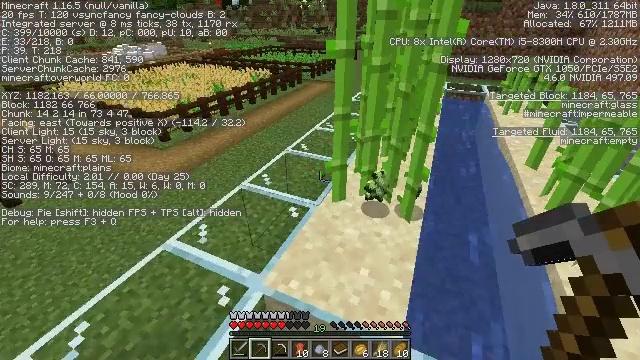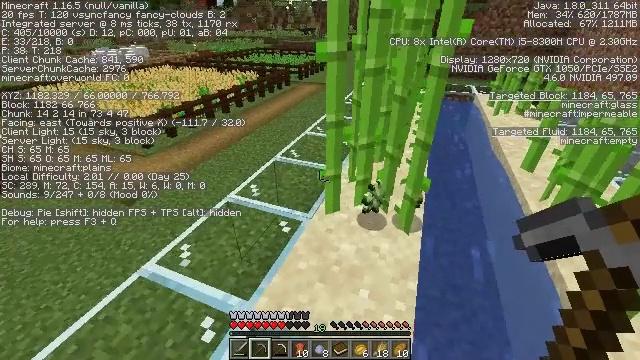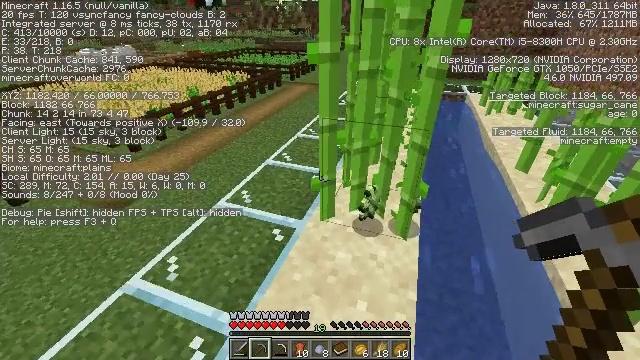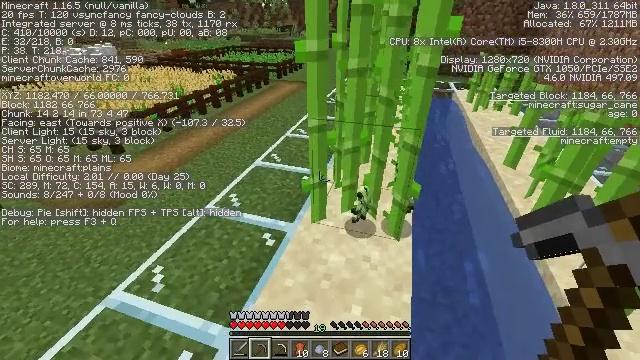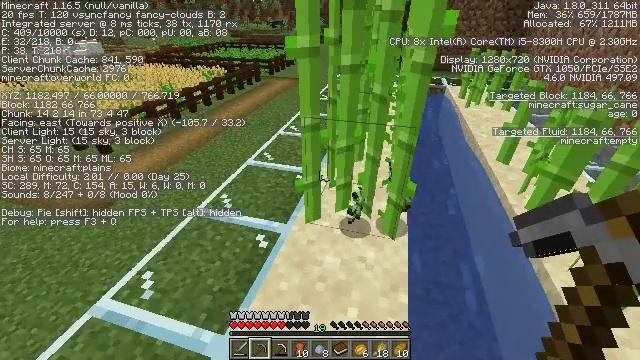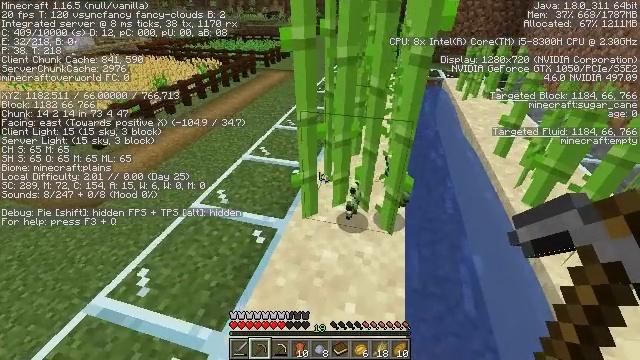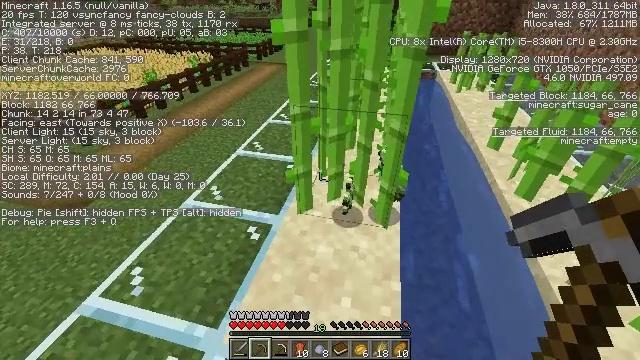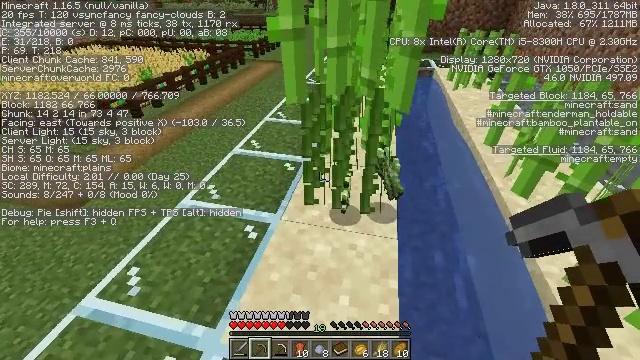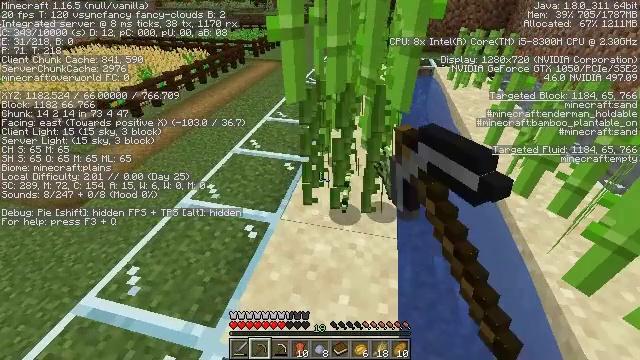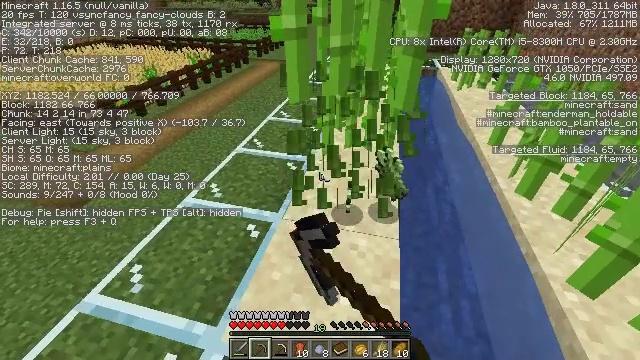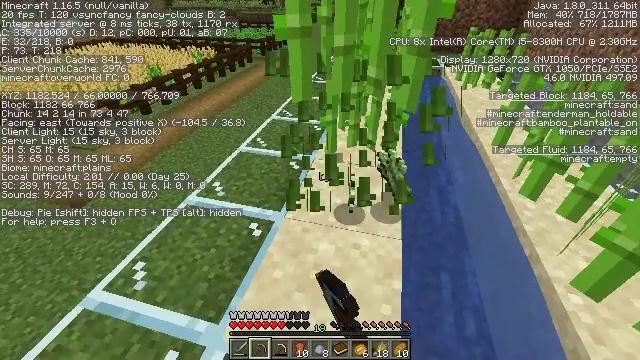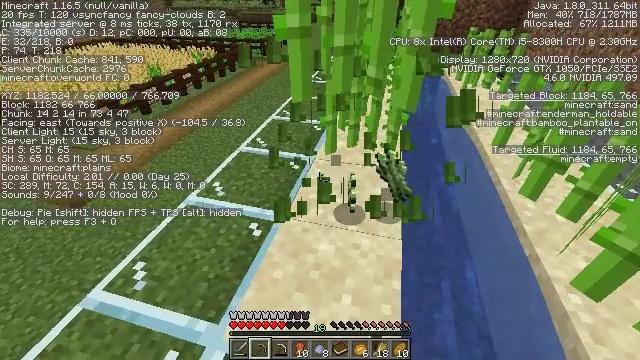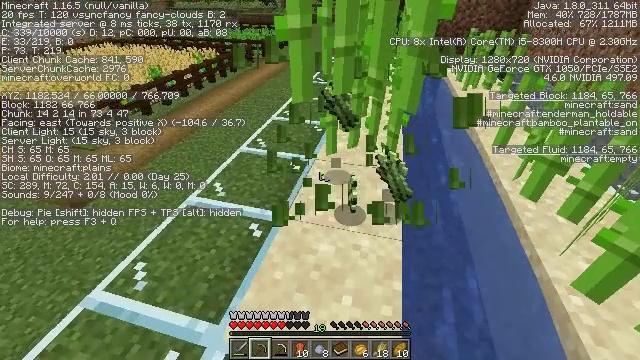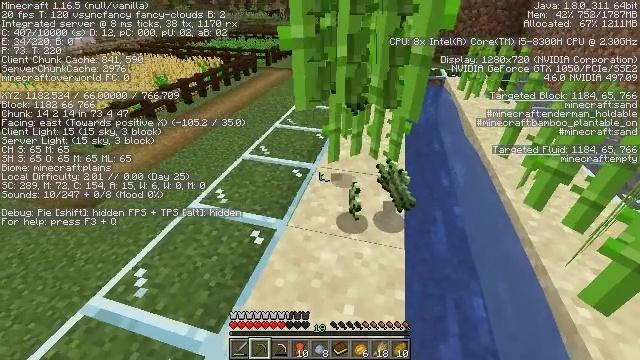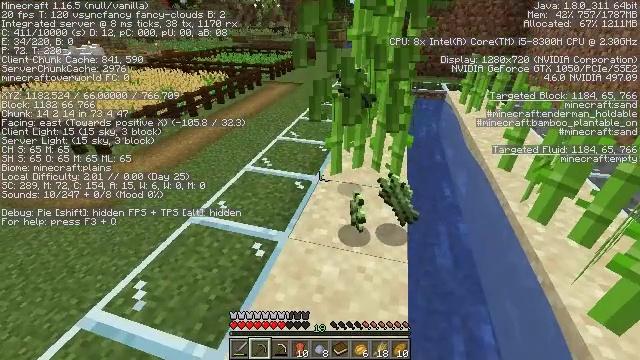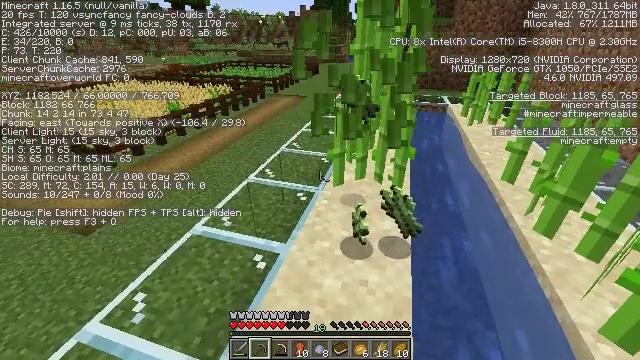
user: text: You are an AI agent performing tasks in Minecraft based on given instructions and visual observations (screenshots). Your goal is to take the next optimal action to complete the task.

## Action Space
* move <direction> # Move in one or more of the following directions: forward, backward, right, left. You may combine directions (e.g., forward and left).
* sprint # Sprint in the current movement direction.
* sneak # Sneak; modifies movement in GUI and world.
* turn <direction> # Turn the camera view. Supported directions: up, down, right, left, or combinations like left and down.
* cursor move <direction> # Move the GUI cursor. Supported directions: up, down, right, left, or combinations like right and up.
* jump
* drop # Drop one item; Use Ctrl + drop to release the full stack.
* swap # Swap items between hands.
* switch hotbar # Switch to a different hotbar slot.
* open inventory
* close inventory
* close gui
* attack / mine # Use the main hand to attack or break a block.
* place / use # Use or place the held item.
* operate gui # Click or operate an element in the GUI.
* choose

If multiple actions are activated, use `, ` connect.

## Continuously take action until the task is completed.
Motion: motion action
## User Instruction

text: Harvest sugar cane from the plant.
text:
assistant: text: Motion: move forward, turn right
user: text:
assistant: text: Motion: turn right
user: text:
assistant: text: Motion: turn right
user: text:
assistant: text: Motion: turn right
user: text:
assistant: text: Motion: turn down
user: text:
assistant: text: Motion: turn right and down
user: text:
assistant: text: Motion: attack / mine
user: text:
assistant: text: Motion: attack / mine
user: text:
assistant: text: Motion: attack / mine
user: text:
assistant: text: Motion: no_op
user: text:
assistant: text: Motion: no_op
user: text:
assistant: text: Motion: no_op
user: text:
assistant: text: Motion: turn up
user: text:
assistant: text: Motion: turn up
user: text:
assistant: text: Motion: turn up
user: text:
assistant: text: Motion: turn up
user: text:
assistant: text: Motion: no_op
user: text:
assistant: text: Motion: no_op
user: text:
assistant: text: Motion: turn right
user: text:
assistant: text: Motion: no_op
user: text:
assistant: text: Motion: no_op
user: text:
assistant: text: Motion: move forward
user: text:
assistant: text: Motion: move forward
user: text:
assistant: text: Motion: move forward
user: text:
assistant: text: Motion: move forward
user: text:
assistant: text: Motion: move forward
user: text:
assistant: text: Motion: move forward
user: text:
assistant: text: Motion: move forward
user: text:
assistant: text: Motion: move forward
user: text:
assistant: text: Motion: turn right